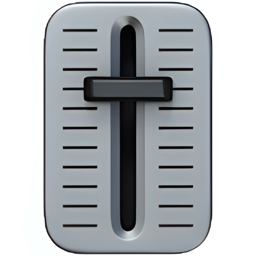
Name: level slider
Emoji: 🎚
Group: Objects
Sub-group: music